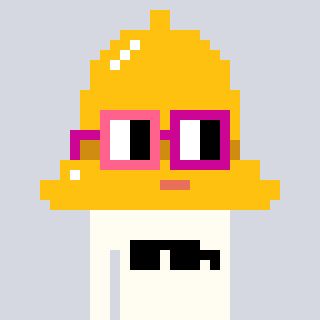
a pixel art character with square pink and red glasses, a bell-shaped head and a grayscale-colored body on a cool background